Question: I've got a Google Chart. However the auto centre isn't in a very pretty place (It slices Africa in half). I want the edge to be on the border between Russia and Alaska but for the life of me I can't get it to do it.
Here's the link:
'''
https://chart.googleapis.com/chart?cht=map&chs=480x250&chld=NG|TR||KE|JO|CM|ZA|SA|GM|BH|ET|OM|AO|||IN|CN|TW|JP|NZ|AU||LK|PK|SG|BD|HK|MY|GB|DE|FR|GR|NL|RO|ES|PT|RU|IT|CZ|NO|SK|BE|PL|MT|DK|LT|CH|FI|CS|BG|AT|IS|HR|US|CA|MX|BB|GY|CL|VE|SR|AG|BR|HN|EC&chco=666666|DD0E13|DD0E13|DD0E13|DD0E13|DD0E13|DD0E13|DD0E13|DD0E13|DD0E13|DD0E13|DD0E13|DD0E13|DD0E13|DD0E13|DD0E13|DD0E13|DD0E13|DD0E13|DD0E13|DD0E13|DD0E13|DD0E13|DD0E13|DD0E13|DD0E13|DD0E13|DD0E13|DD0E13|DD0E13|DD0E13|DD0E13|DD0E13|DD0E13|DD0E13|DD0E13|DD0E13|DD0E13|DD0E13|DD0E13|DD0E13|DD0E13|DD0E13|DD0E13|DD0E13|DD0E13|DD0E13|DD0E13|DD0E13|DD0E13|DD0E13|DD0E13|DD0E13|DD0E13|DD0E13|DD0E13|DD0E13|DD0E13|DD0E13|DD0E13|DD0E13|DD0E13|DD0E13|DD0E13|DD0E13|DD0E13
'''
And the resultant image:

Thanks in advance!
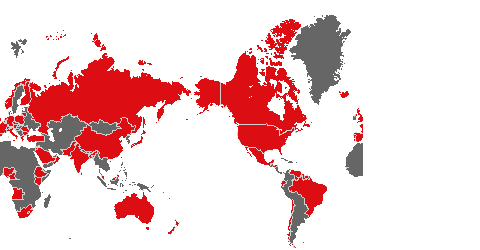
Answer: '''
https://chart.googleapis.com/chart?cht=map:fixed=-40,-178,84,178&chs=400x250&chld=NG|TR||KE|JO|CM|ZA|SA|GM|BH|ET|OM|AO|||IN|CN|TW|JP|NZ|AU||LK|PK|SG|BD|HK|MY|GB|DE|FR|GR|NL|RO|ES|PT|RU|IT|CZ|NO|SK|BE|PL|MT|DK|LT|CH|FI|CS|BG|AT|IS|HR|US|CA|MX|BB|GY|CL|VE|SR|AG|BR|HN|EC&chco=666666|DD0E13|DD0E13|DD0E13|DD0E13|DD0E13|DD0E13|DD0E13|DD0E13|DD0E13|DD0E13|DD0E13|DD0E13|DD0E13|DD0E13|DD0E13|DD0E13|DD0E13|DD0E13|DD0E13|DD0E13|DD0E13|DD0E13|DD0E13|DD0E13|DD0E13|DD0E13|DD0E13|DD0E13|DD0E13|DD0E13|DD0E13|DD0E13|DD0E13|DD0E13|DD0E13|DD0E13|DD0E13|DD0E13|DD0E13|DD0E13|DD0E13|DD0E13|DD0E13|DD0E13|DD0E13|DD0E13|DD0E13|DD0E13|DD0E13|DD0E13|DD0E13|DD0E13|DD0E13|DD0E13|DD0E13|DD0E13|DD0E13|DD0E13|DD0E13|DD0E13|DD0E13|DD0E13|DD0E13|DD0E13|DD0E13
'''
With...
'''
?cht=map:fixed=-40,-178,84,178
'''
being the dimensions for centering it.